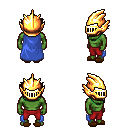
a pixel art fantasy rpg character, male body template, orc, green skin, blue cape, red pants, brown pixie cut hairstyle, gold helm, brown slippers, four views (front, back, left, right), 2x2 character sprite sheet, small pixel art, hard edges, no anti-aliasing